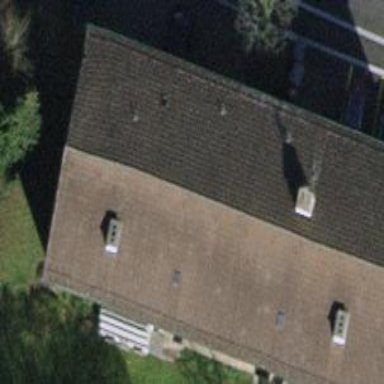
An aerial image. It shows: Gabled roof adorns the apartments building.